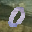
Label: 0